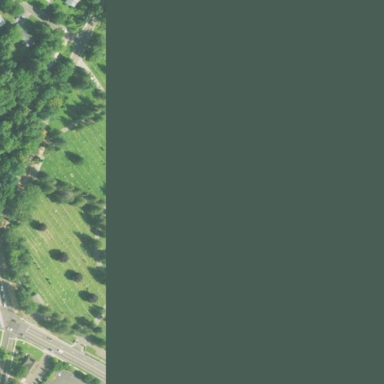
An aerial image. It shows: Cemetery area categorized as "Cemetery".